Aerial crown-view tile of a tropical tree (Barro Colorado Island, Panama), acquired 20250124:
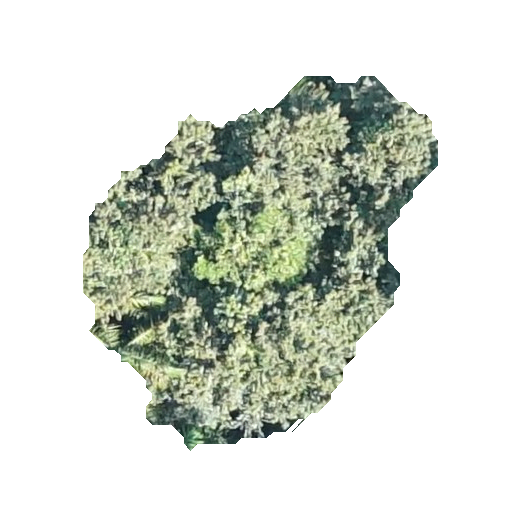
Species: Luehea seemannii
GBIF accepted scientific name: Luehea seemannii
Crown area: 129.617 m²